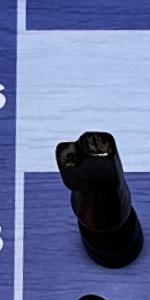
Label: Knight_Black